Aerial crown-view tile of a tropical tree (Barro Colorado Island, Panama), acquired 20250217:
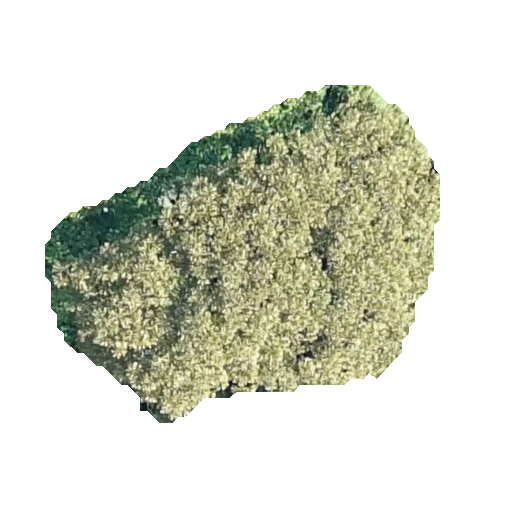
Species: Dipteryx oleifera
GBIF accepted scientific name: Dipteryx oleifera
Crown area: 133.543 m²